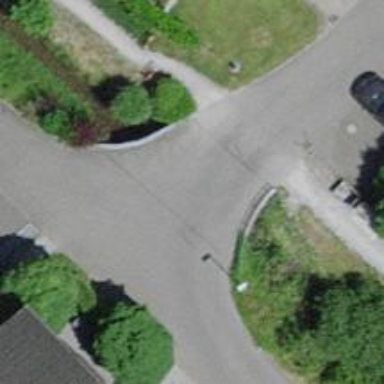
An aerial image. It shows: Unpaved footway.